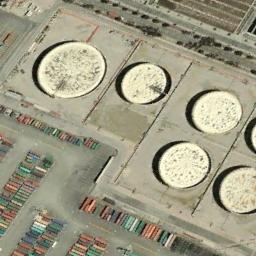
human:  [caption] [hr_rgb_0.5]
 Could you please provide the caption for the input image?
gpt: The storage tanks here are half white and half black .

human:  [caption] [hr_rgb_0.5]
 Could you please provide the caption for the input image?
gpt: There are many neatly arranged large storage tanks and many cars in the factory .

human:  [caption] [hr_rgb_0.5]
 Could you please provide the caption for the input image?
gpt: Lots of cars are on the road near the storage tanks .

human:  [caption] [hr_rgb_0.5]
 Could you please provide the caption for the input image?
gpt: There are six white storage tanks on the bare land .

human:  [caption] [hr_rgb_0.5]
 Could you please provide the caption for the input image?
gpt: There are several storage tanks and many containers .